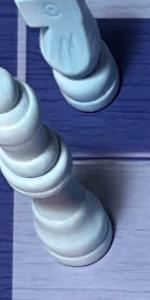
Label: Queen_White